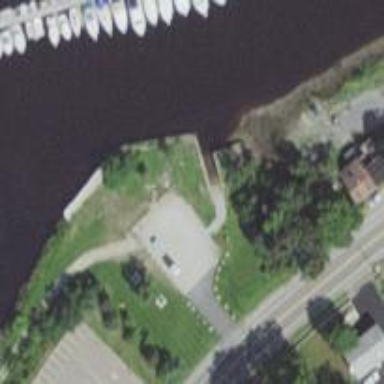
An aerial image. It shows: Slipway on leisure land.